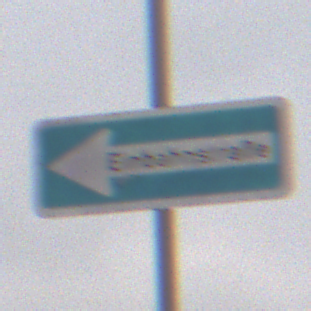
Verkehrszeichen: EinbahnstrasseLinksweisend
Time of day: Midday
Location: Outdoor (RoadRail)
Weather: Overcast
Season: NotSpecified
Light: Natural